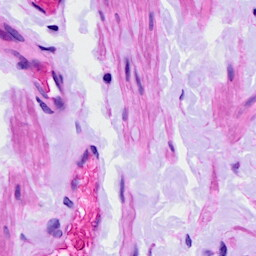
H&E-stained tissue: Ovarian